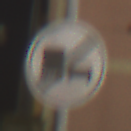
Verkehrszeichen: EndeUeberholverbotKraftfahrzeuge
Umgebung: Outdoor, Urban
Tageszeit: Night
Wetter: PartlyCloudy
Licht: Artificial
Jahreszeit: NotSpecified
Kontrast: HighContrast